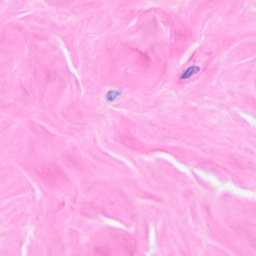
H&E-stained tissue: Breast